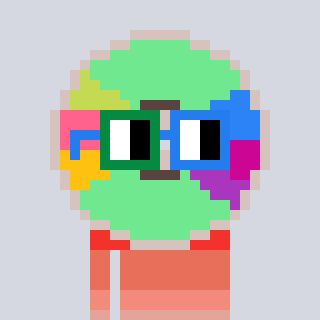
a pixel art character with square green and blue glasses, a cd-shaped head and a computerblue-colored body on a cool background